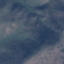
Land use / land cover: HerbaceousVegetation